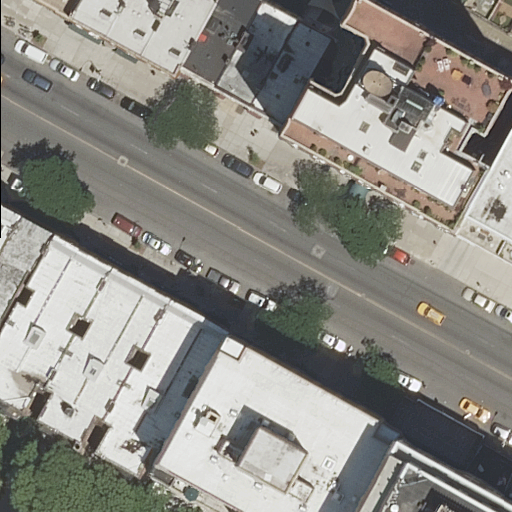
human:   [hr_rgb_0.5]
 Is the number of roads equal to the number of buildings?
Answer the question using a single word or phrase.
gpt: no

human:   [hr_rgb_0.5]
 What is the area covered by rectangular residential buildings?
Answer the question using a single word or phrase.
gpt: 1131m2

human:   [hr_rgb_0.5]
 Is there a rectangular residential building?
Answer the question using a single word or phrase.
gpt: yes

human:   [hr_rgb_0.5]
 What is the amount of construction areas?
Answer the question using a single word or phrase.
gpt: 0

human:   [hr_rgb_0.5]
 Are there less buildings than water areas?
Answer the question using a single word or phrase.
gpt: no

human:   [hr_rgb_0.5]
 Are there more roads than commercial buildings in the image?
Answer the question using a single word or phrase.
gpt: yes

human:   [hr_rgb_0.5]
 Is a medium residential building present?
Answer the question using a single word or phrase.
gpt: yes

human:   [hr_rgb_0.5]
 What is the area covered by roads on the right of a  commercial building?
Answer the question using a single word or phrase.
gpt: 0m2

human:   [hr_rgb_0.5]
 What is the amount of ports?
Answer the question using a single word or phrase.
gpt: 0

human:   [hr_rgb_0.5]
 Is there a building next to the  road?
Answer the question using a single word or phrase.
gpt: yes

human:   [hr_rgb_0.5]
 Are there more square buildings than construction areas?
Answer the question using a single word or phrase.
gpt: no

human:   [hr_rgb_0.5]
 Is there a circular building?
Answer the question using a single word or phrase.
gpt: no

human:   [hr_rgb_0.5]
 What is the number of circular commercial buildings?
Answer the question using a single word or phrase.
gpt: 0

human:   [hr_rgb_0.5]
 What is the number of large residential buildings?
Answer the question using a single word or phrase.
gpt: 2

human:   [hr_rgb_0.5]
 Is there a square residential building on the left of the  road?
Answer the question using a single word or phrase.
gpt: no

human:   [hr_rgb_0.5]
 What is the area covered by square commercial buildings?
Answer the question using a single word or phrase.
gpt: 0m2

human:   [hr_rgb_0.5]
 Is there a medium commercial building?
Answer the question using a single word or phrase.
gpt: no

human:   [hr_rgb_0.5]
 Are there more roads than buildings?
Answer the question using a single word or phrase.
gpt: no

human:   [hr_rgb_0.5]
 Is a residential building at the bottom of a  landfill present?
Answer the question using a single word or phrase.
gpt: no

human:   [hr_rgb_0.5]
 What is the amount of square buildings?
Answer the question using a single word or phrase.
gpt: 0

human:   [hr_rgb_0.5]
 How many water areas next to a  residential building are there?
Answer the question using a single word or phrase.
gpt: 0

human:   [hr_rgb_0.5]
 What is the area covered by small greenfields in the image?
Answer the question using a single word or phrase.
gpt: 0m2

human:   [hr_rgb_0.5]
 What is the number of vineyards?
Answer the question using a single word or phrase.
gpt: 0

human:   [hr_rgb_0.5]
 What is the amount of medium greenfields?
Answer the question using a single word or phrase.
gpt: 0

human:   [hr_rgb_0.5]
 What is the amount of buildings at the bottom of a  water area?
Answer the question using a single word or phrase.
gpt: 0

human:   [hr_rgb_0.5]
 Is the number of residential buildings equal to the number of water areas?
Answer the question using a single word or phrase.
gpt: no

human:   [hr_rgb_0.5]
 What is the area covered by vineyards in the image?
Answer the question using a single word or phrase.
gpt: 0m2

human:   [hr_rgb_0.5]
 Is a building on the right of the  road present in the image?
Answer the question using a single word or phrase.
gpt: yes

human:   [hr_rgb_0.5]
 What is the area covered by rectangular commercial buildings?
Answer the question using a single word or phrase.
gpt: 0m2

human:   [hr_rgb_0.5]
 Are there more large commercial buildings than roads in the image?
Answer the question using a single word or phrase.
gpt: no

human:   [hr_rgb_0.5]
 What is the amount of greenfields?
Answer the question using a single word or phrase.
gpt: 0

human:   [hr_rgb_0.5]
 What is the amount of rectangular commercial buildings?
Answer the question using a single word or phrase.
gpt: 0

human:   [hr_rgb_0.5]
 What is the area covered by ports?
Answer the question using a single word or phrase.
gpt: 0m2

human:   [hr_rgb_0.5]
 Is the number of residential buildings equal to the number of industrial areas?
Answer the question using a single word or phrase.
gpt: no

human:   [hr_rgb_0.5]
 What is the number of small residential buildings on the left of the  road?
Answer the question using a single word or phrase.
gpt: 2

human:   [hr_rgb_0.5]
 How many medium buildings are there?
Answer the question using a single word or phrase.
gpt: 11